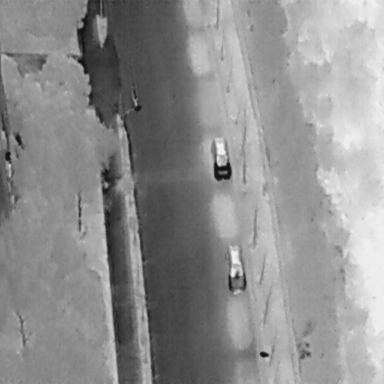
There are two Cars in the infrared image.